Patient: sex M, age 51
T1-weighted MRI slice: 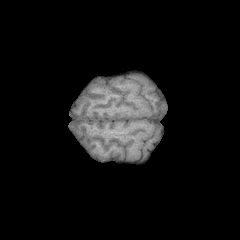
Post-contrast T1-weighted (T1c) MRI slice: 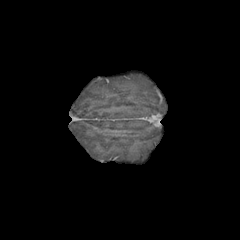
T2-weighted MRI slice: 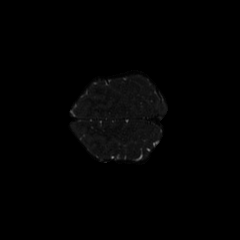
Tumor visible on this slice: yes
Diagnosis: Astrocytoma, IDH-mutant
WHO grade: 4